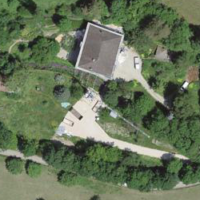
EUNIS habitat code: 55
Species observed at this site:
Cornus sanguinea
Cardamine heptaphylla
Linaria vulgaris